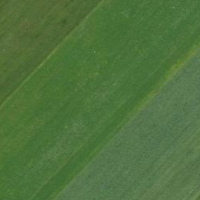
EUNIS habitat code: 25
Species observed at this site:
Polyommatus icarus